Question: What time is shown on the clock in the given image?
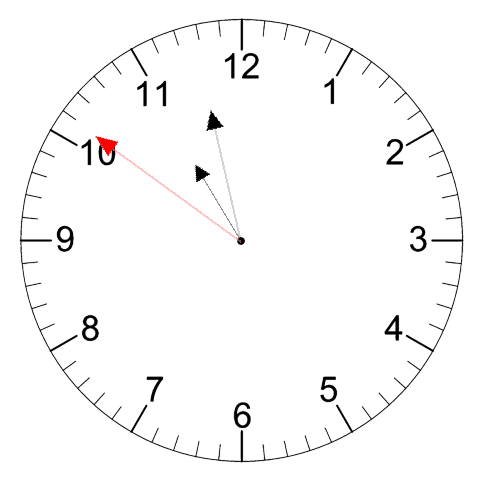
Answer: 10:57:51